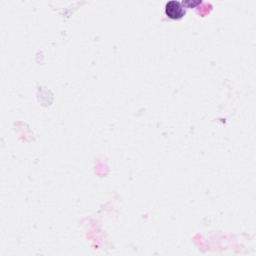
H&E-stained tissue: Breast